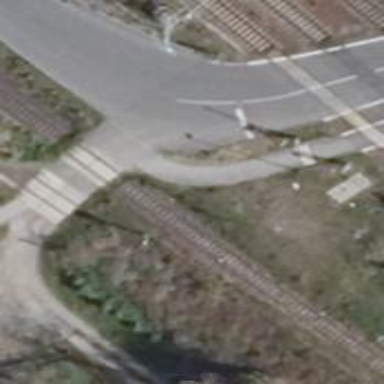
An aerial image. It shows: Light railway signal with light crossing form.